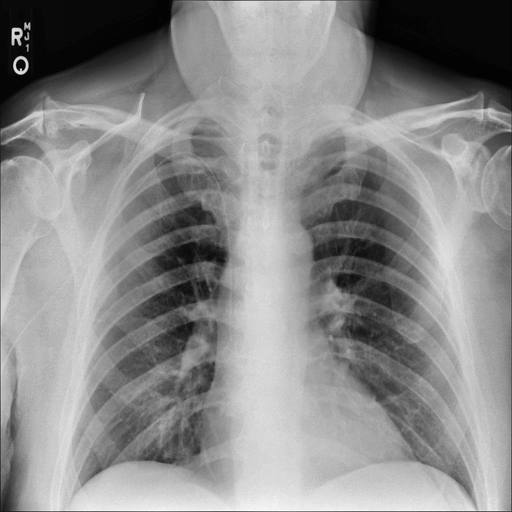
Finding: NORMAL